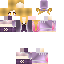
A female human skin with pale skin, wearing blonde long hair dressed in a blue hoodie and black pants, featuring a closed mouth.